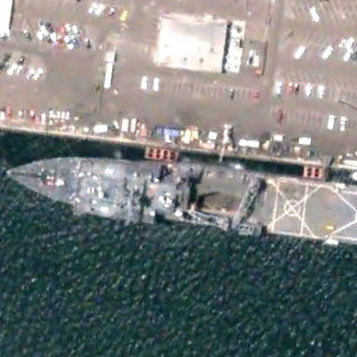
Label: combat